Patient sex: F
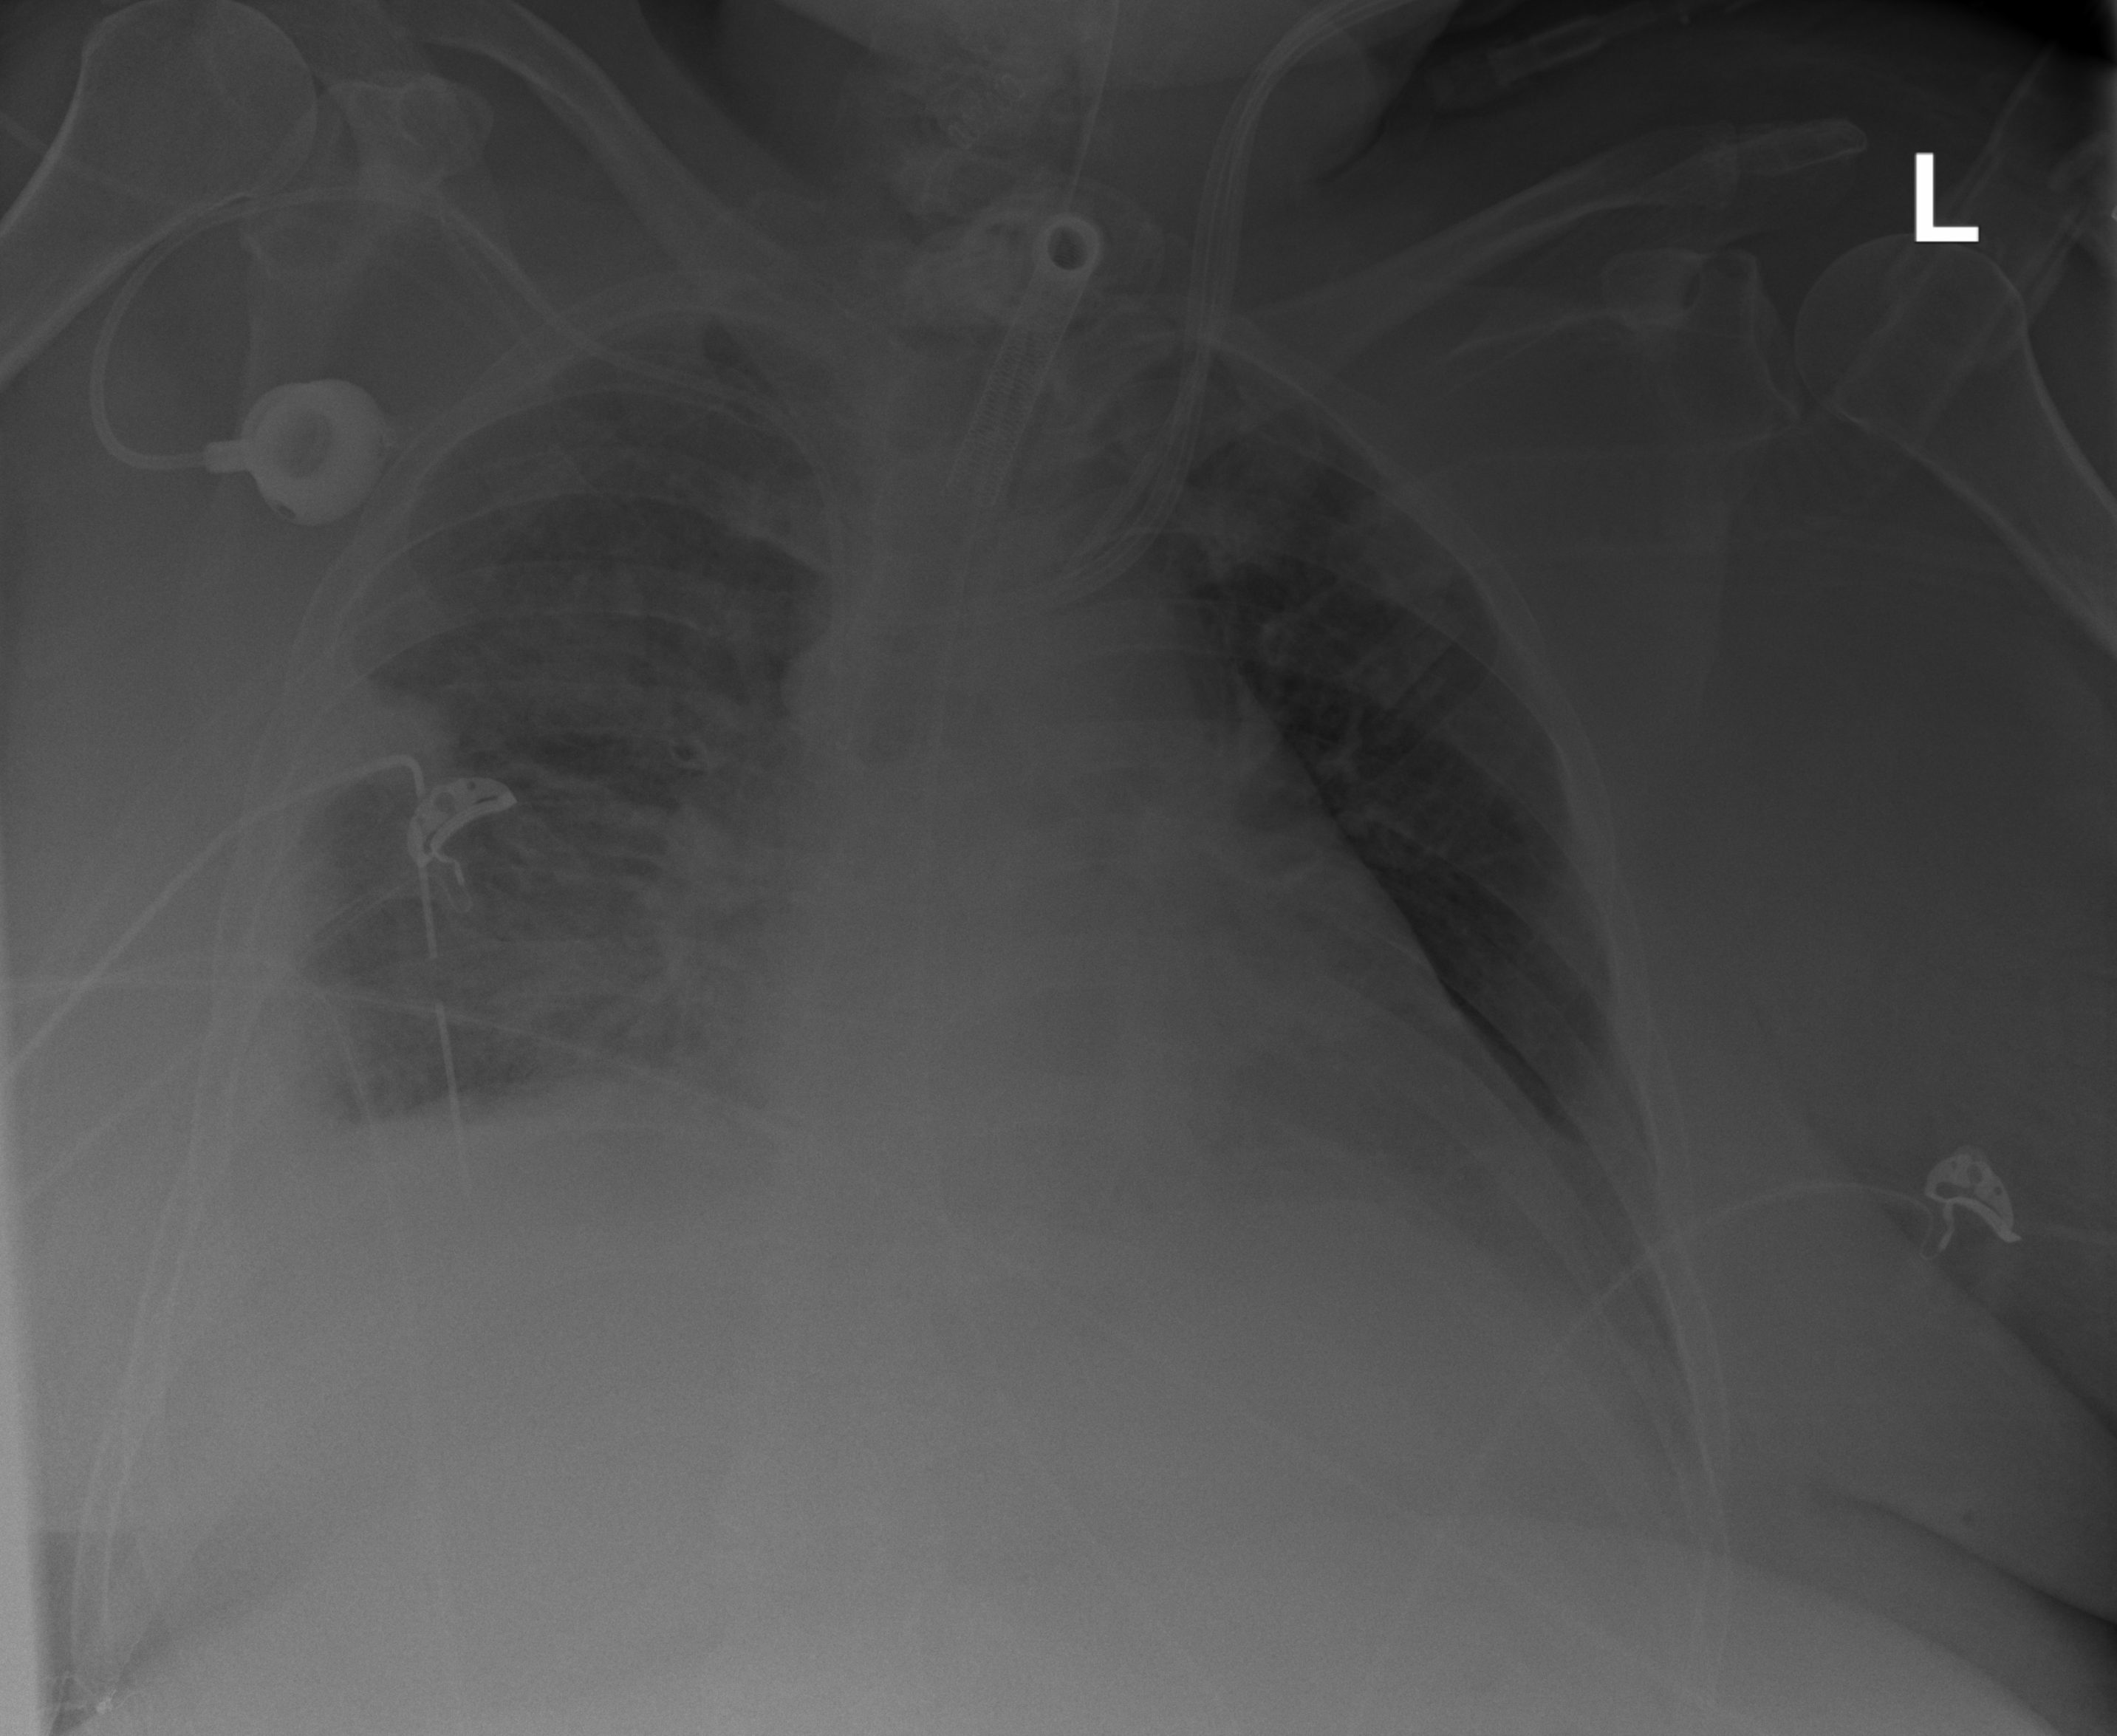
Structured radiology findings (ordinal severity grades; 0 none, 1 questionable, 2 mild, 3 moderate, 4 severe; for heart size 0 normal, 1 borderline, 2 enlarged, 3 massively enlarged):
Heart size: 2
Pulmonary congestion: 2
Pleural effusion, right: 3
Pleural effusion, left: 2
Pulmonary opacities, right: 2
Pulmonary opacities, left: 2
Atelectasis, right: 3
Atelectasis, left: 2